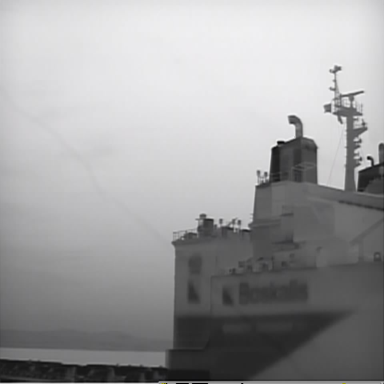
There is a liner in the infrared image.